【题型】填空题　【知识点】立体几何　【难度】medium
如图，$\triangle ABC$ 是边长为 $2\sqrt{2}$ 的等边三角形，$\triangle BDC$ 为直角三角形，$D$ 为直角顶点，$\angle DCB = 60^\circ$，连接 $AD$。当二面角 $A-BC-D$ 从 $0^\circ$ 变化到 $90^\circ$ 的过程中，线段 $AD$ 在平面 $BCD$ 上的投影扫过的平面区域的面积为 \_\_\_\_\_\_\_\_。

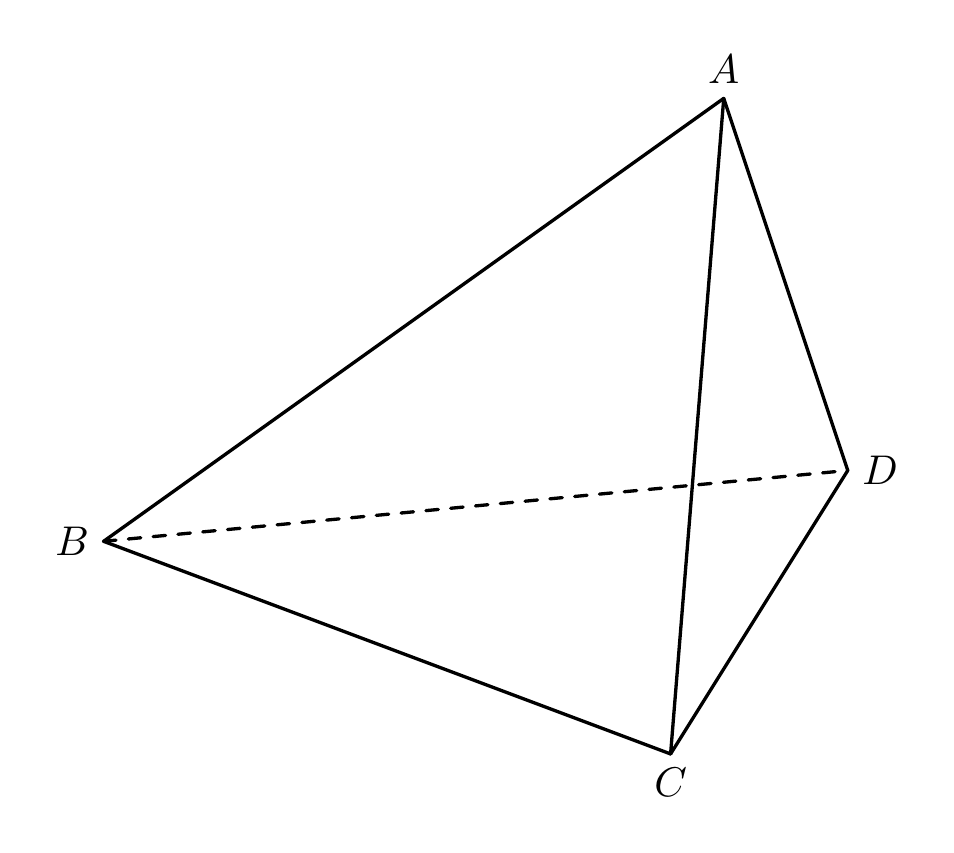
【解答】
\noindent \textbf{【答案】} $\frac{\sqrt{3}}{2}$

\noindent \textbf{【详解】}
\noindent 解：在 Rt$\triangle BCD$ 中，$BC = 2\sqrt{2}$，$\angle DCB = 60^\circ$，所以 $DC = \sqrt{2}$，$BD = \sqrt{6}$，

延长 $CD$ 至 $M$ 点，使 $CD = DM$，连接 $BM$，$CM = BC = 2\sqrt{2}$，且 $\angle DCB = 60^\circ$，

则 $\triangle BCM$ 为等边三角形，且 $\triangle BCM$ 为二面角 $A-BC-D$ 为 $0^\circ$ 时 $\triangle ABC$ 在平面 $BCD$ 上的投影。

取边 $BC$ 的中点 $N$，连接 $AN$，$MN$，则 $AN \perp BC$，$MN \perp BC$，

又 $AN \cap MN = N$，所以 $BC \perp$ 平面 $AMN$，

过点 $A$ 作 $AH \perp$ 平面 $BCM$，则 $H \in MN$，即点 $A$ 在平面 $BCD$ 内的投影在线段 $MN$ 上，

则二面角 $A-BC-D$ 从 $0^\circ$ 变化到 $90^\circ$ 的过程中，点 $A$ 在平面 $BCD$ 内的投影从 $M$ 到 $N$，

线段 $AD$ 在平面 $BCD$ 上的投影扫过的平面区域为 $\triangle NDM$。

$NC = DC = \sqrt{2}$，$\angle DCN = 60^\circ$，所以 $\triangle DCN$ 为等边三角形，

则有 $ND = \sqrt{2}$，

又 $DM = \sqrt{2}$，$\angle NDM = 180^\circ - 60^\circ = 120^\circ$，

所以 $S_{\triangle NDM} = \frac{1}{2} ND \cdot DM \sin 120^\circ = \frac{\sqrt{3}}{2}$。

故答案为：$\frac{\sqrt{3}}{2}$

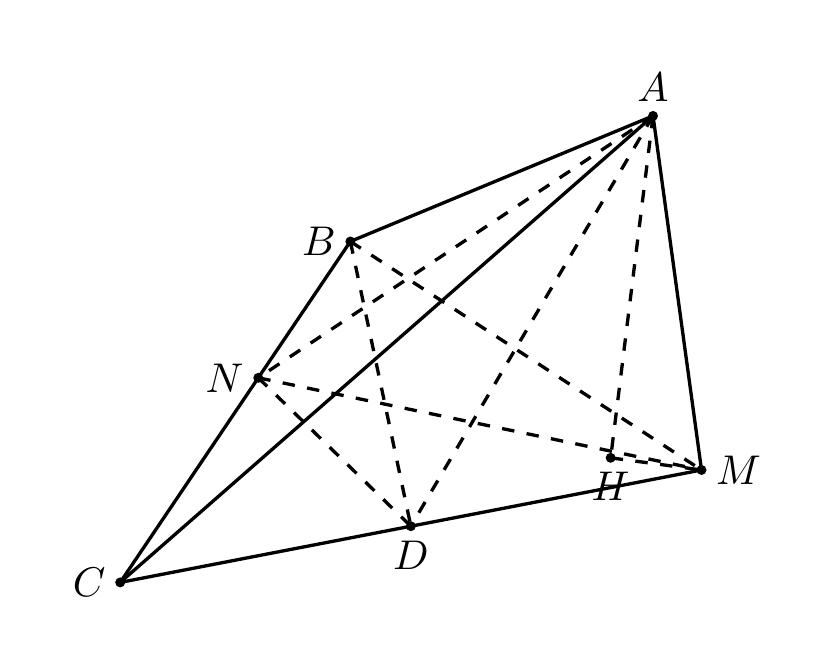